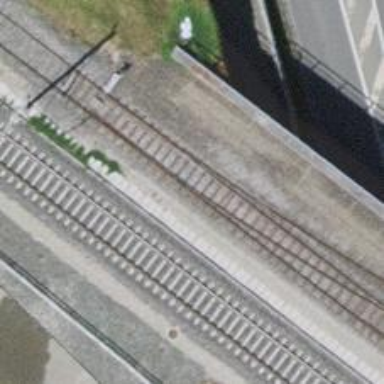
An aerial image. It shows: Railway switch.